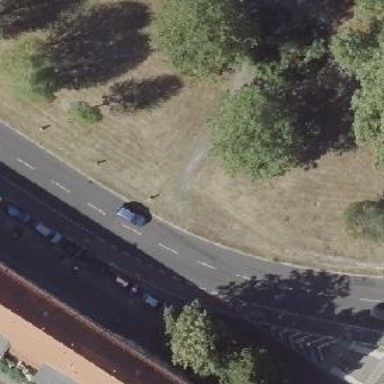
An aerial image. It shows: Footway along the road.